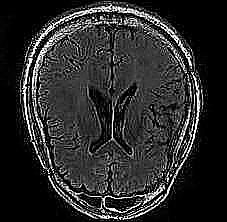
Label: notumor